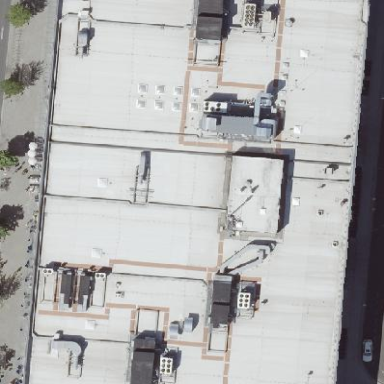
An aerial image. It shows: Retail building with flat roof shape.